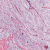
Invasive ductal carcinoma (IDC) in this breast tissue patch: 0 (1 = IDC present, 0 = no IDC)